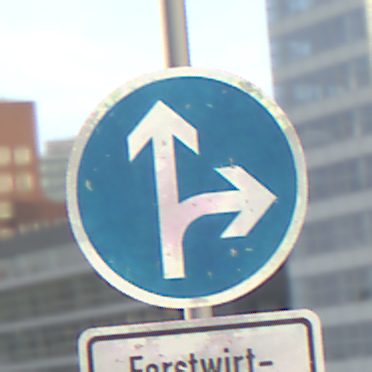
Verkehrszeichen: VorgeschriebeneFahrtrichtungGeradeausOderRechts
Zusatzzeichen unten: BesondereFahrzeugeUndTransportgueter7
Umgebung: Outdoor, Urban
Tageszeit: SunriseSunset
Wetter: PartlyCloudy
Licht: Natural
Jahreszeit: NotSpecified
Kontrast: LowContrast